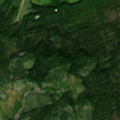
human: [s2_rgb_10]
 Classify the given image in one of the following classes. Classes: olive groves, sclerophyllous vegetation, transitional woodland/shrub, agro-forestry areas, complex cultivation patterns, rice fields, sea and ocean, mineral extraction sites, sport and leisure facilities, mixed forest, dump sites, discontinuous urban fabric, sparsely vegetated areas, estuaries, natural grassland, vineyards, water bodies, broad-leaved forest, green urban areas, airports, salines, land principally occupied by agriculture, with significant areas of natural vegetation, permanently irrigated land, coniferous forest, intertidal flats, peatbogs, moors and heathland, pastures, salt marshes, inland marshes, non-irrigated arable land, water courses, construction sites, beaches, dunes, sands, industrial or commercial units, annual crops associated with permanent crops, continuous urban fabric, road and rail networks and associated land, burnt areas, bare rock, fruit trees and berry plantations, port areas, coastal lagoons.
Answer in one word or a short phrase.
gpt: coniferous forest, mixed forest, transitional woodland/shrub